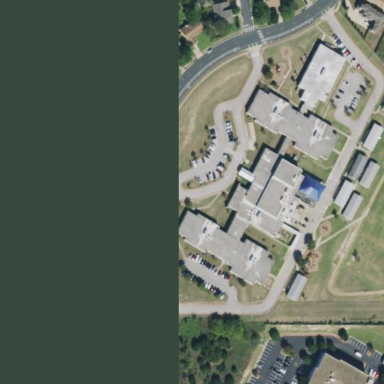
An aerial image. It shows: School building.